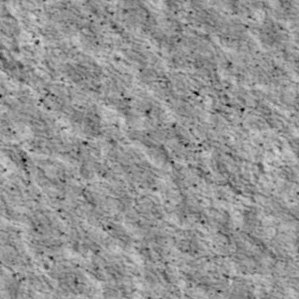
Label: non_frost